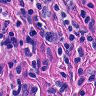
Metastatic tissue present: yes